Aerial crown-view tile of a tropical tree (Barro Colorado Island, Panama), acquired 20250317:
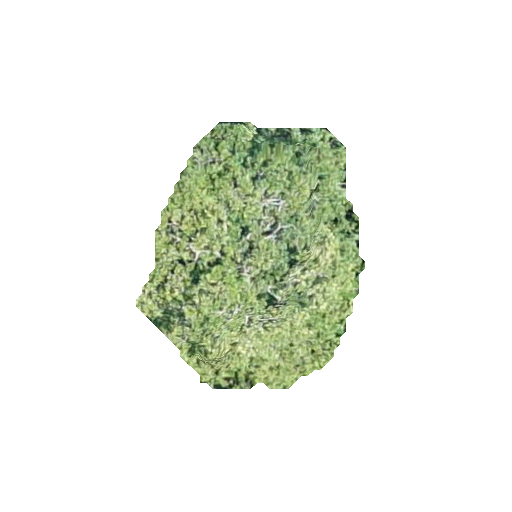
Species: Zanthoxylum panamense
GBIF accepted scientific name: Zanthoxylum panamense
Crown area: 67.199 m²